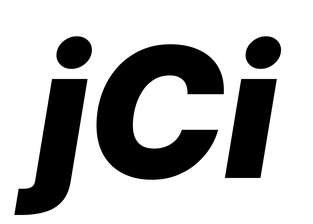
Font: Inter-Italic_Black_Italic